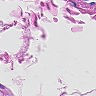
Metastatic tissue present: no